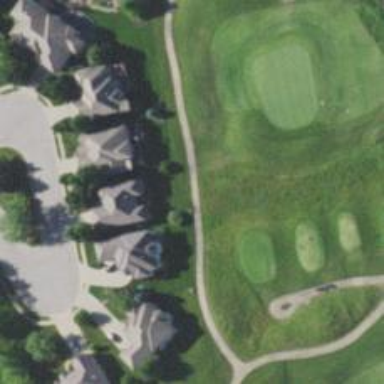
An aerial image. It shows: Serene golf path.